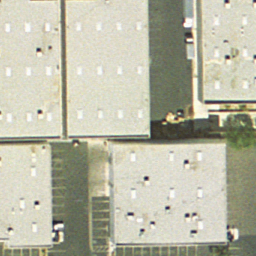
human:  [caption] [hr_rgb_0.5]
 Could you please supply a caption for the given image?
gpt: There are buildings and roads .

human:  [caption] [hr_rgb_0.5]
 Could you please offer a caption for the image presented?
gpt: There are some roads between buildings .

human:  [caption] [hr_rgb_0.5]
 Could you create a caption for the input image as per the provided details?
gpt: Some cars parked on the road which beside some buildings .

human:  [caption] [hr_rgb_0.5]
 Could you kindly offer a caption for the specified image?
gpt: There are some cars parked at the roadside .

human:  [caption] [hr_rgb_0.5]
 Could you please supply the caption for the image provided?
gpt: There are some white buildings .